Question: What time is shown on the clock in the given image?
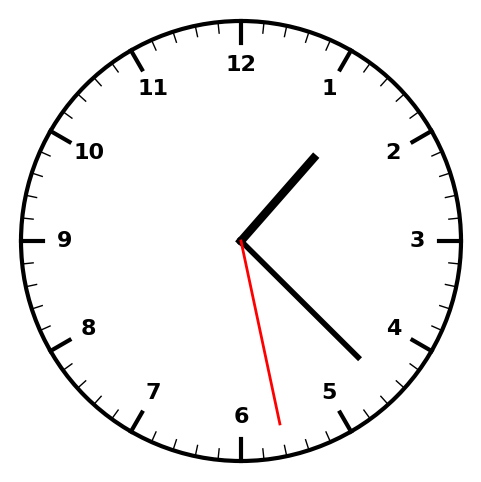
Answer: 01:22:28